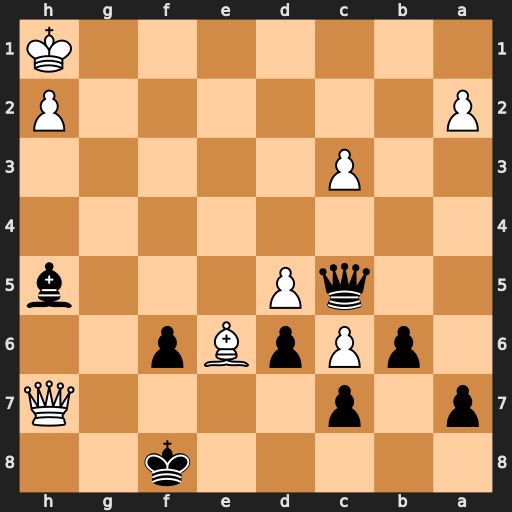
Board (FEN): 5k2/p1p4Q/1pPpBp2/2qP3b/8/2P5/P6P/7K
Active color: b
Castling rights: -
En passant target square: -
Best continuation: Bf3#